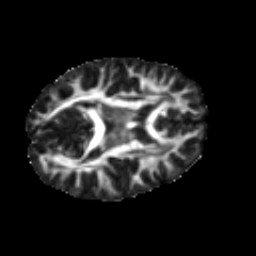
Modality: FA
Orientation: axial
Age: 13
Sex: male
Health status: ill
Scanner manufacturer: ge
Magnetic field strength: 3 T
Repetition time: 6.752 s
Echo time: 0.079 s